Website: lowes
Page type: address-validator
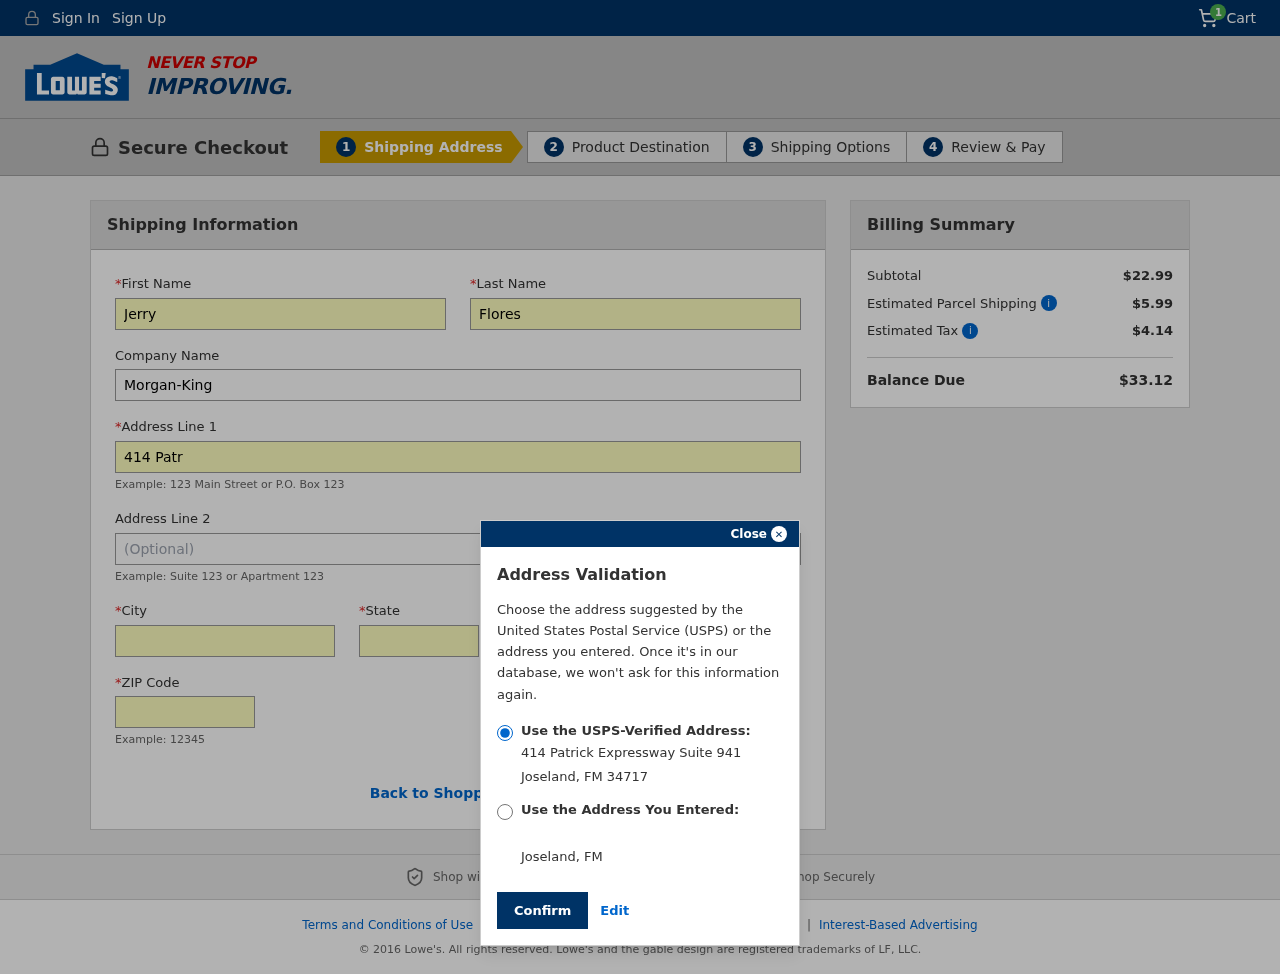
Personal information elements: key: PII_CITY
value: Joseland
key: PII_COMPANY
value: Morgan-King
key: PII_FIRSTNAME
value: Jerry
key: PII_LASTNAME
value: Flores
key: PII_POSTCODE
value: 34717
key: PII_STATE
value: FM
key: PII_STATE_ABBR
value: FM
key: PII_STREET
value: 414 Patrick Expressway Suite 941
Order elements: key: ORDER_NUM_ITEMS
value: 1
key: ORDER_SUBTOTAL
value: $22.99
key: ORDER_SHIPPING_COST
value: $5.99
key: ORDER_TAX
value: $4.14
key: ORDER_TOTAL
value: $33.12